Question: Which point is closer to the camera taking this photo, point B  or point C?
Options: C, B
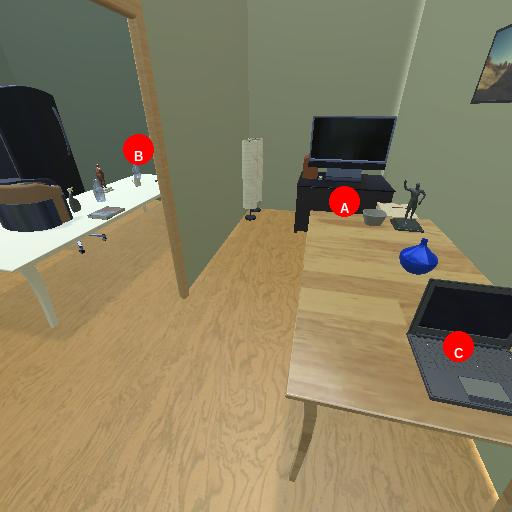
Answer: C